Question:
I would like to know how I can create a bar like the one in the image. I guess it's with a horizontal scrollview, but I don't know what elements are the "buttons", also I tried with any buttons, but when pressing them the scrollview doesn't move towards them.
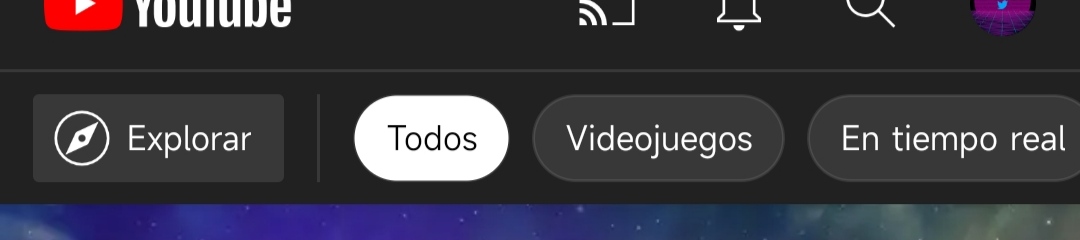
Answer: It is a normal button and chip.
<URL>
This is a simple example
'''
<com.google.android.material.appbar.AppBarLayout
android:layout_width="match_parent"
android:layout_height="wrap_content">
<com.google.android.material.appbar.MaterialToolbar
android:layout_width="match_parent"
android:layout_height="?android:attr/actionBarSize"
app:title="Example App"/>
<HorizontalScrollView
android:layout_width="match_parent"
android:layout_height="match_parent">
<LinearLayout
android:layout_width="wrap_content"
android:layout_height="match_parent"
android:orientation="horizontal" >
<com.google.android.material.button.MaterialButton
android:layout_width="wrap_content"
android:layout_height="wrap_content"
android:layout_margin="5dp"
android:text="Explore"/>
<com.google.android.material.chip.Chip
android:id="@+id/chip5"
android:layout_width="match_parent"
android:layout_height="wrap_content"
android:layout_margin="5dp"
android:text="All"/>
<com.google.android.material.chip.Chip
android:id="@+id/chip6"
android:layout_width="match_parent"
android:layout_height="wrap_content"
android:layout_margin="5dp"
android:text="Mixes"/>
<com.google.android.material.chip.Chip
android:id="@+id/chip8"
android:layout_width="match_parent"
android:layout_height="wrap_content"
android:layout_margin="5dp"
android:text="Computer"/>
<com.google.android.material.chip.Chip
android:id="@+id/chip4"
android:layout_width="match_parent"
android:layout_height="wrap_content"
android:layout_margin="5dp"
android:text="Todos"/>
<com.google.android.material.chip.Chip
android:id="@+id/chip7"
android:layout_width="match_parent"
android:layout_height="wrap_content"
android:layout_margin="5dp"
android:text="Other"/>
</LinearLayout>
</HorizontalScrollView>
</com.google.android.material.appbar.AppBarLayout>
'''